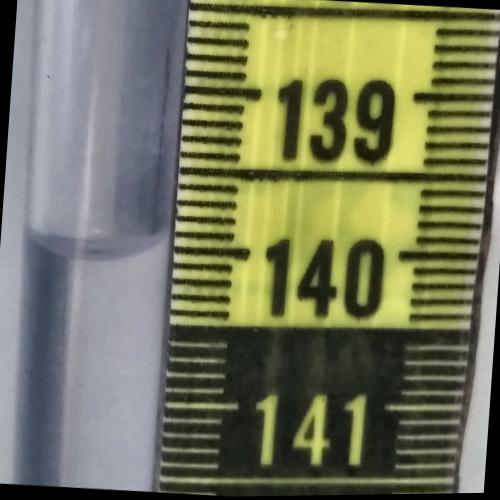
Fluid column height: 140.0 cm